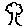
Label: tree